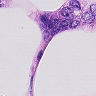
Metastatic tissue present: yes